Question: I have to design a keras model that take RGB as input and produce RGB output. I have to design three parrallel layers for R,G,and B as shown in the image.

Now my question is how to split RGB image into R,G, B and give as input to three parallel layers of CNN. Can anybody help me please
'''
from __future__ import print_function
import keras
from keras.utils import plot_model
from keras import backend as K
from keras.models import Sequential, Model
from keras.layers import Dense, Activation
from keras.layers import Conv2D, MaxPooling2D, Input, concatenate,
ZeroPadding2D, merge, add
import tensorflow as tf
from keras.models import load_model
from keras import optimizers
from keras import losses
from keras.optimizers import SGD, Adam
from keras.callbacks import ModelCheckpoint
visible = Input(shape=(64,64,3))
R = visible[:][:][:][0]
G = visible[:][:][:][1]
B = visible[:][:][:][2]
#red, green, blue = tf.split(3, 3, visible)
# first feature extractor
#conv1_1 = Conv2D(32, kernel_size=3, padding='same',
#kernel_initializer='he_normal')(visible)
conv1_1 = Conv2D(32, kernel_size=3, padding='same',
kernel_initializer='he_normal')(R)
conv1_1 = Activation('relu')(conv1_1)
conv2_1 = Conv2D(32, kernel_size=3, padding='same',
kernel_initializer='he_normal')(conv1_1)
conv2_1 = Activation('relu')(conv2_1)
conv3_1= Conv2D(32, kernel_size=3, padding='same',
kernel_initializer='he_normal')(conv2_1)
conv3_1 = Activation('relu')(conv3_1)
#conv1_2 = Conv2D(32, kernel_size=3, padding='same',
#kernel_initializer='he_normal')(visible)
conv1_2 = Conv2D(32, kernel_size=3, padding='same',
kernel_initializer='he_normal')(G)
conv1_2 = Activation('relu')(conv1_2)
conv2_2 = Conv2D(32, kernel_size=3, padding='same',
kernel_initializer='he_normal')(conv1_2)
conv2_2 = Activation('relu')(conv2_2)
conv3_2= Conv2D(32, kernel_size=3, padding='same',
kernel_initializer='he_normal')(conv2_2)
conv3_2 = Activation('relu')(conv3_2)
#conv1_3 = Conv2D(32, kernel_size=3, padding='same',
#kernel_initializer='he_normal')(visible)
conv1_3 = Conv2D(32, kernel_size=3, padding='same',
kernel_initializer='he_normal')(B)
conv1_3 = Activation('relu')(conv1_3)
conv2_3 = Conv2D(32, kernel_size=3, padding='same',
kernel_initializer='he_normal')(conv1_3)
conv2_3 = Activation('relu')(conv2_3)
conv3_3= Conv2D(32, kernel_size=3, padding='same',
kernel_initializer='he_normal')(conv2_3)
conv3_3 = Activation('relu')(conv3_3)
merge = concatenate([conv3_1, conv3_2, conv3_3])
model = Model(inputs=visible, outputs=merge)
# summarize layers
print(model.summary())
# plot graph
plot_model(model, to_file='shared_input_layer.png')
'''
I want to split 'Visible' into R, G, B and give as input to conv1_1, conv1_2, and conv1_3. I want to add layer to split RGB and give as input automatically
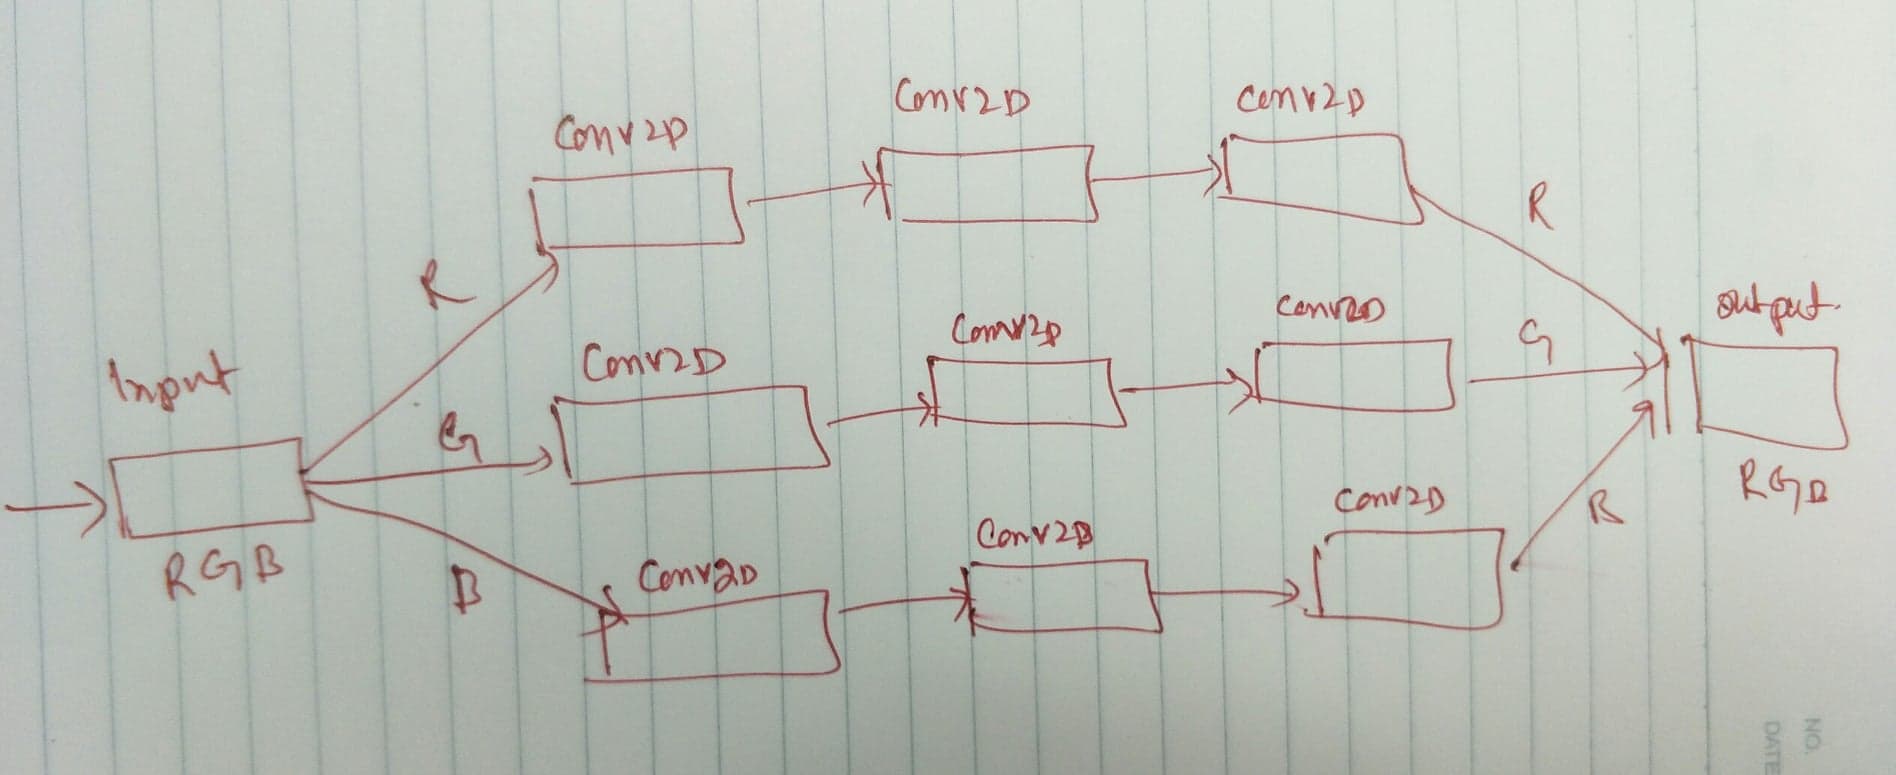
Answer: If the three nets are different:
'''
visible = Input((64,64,3))
RGB = Lambda(lambda x: tf.split(x, 3, axis=-1))(visible)
net1 = Conv2D(....)(RGB[0])
net1 = Activation(....)(net1)
net1 = Conv2D(....)(net1)
net1 = Activatoin(....)(net1)
net2 = Conv2D(....)(RGB[1])
....
net3 = Conv2D(....)(RGB[2])
.....
joined = Concatenate()([net1,net2,net3])
model = Model(visible, joined)
'''
If the three nets are the same:
'''
visible = Input((64,64,3))
out = Lambda(lambda x: K.permute_dimensions(x,(0,3,1,2)))(visible)
out = Reshape((3,64,64,1))(out)
out = TimeDistributed(Conv2D(...))(out)
out = TimeDistributed(Activation(...))(out)
out = TimeDistributed(Conv2D(...))(out)
....
out = Reshape((3,64,64))(out)
out = Lambda(lambda x: K.permute_dimensions(x, (0,2,3,1)))(out)
model = Model(visible,out)
'''